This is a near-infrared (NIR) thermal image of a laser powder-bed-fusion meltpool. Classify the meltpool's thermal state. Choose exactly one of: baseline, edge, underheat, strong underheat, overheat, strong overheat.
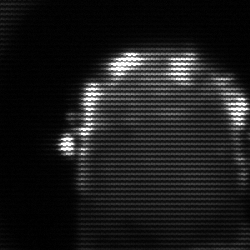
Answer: baseline